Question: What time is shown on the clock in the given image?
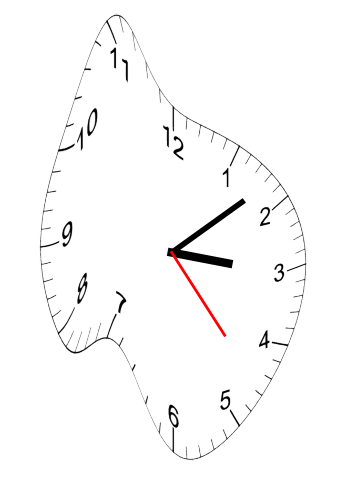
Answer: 03:08:23